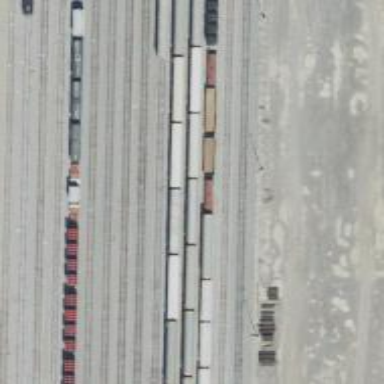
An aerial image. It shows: Railway yard used for bypass purposes.